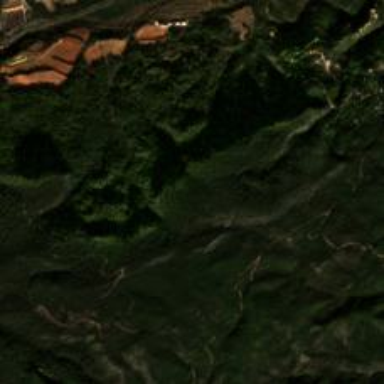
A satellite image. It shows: Natural ridge in the landscape.